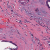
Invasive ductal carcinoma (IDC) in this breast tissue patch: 0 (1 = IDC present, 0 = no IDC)